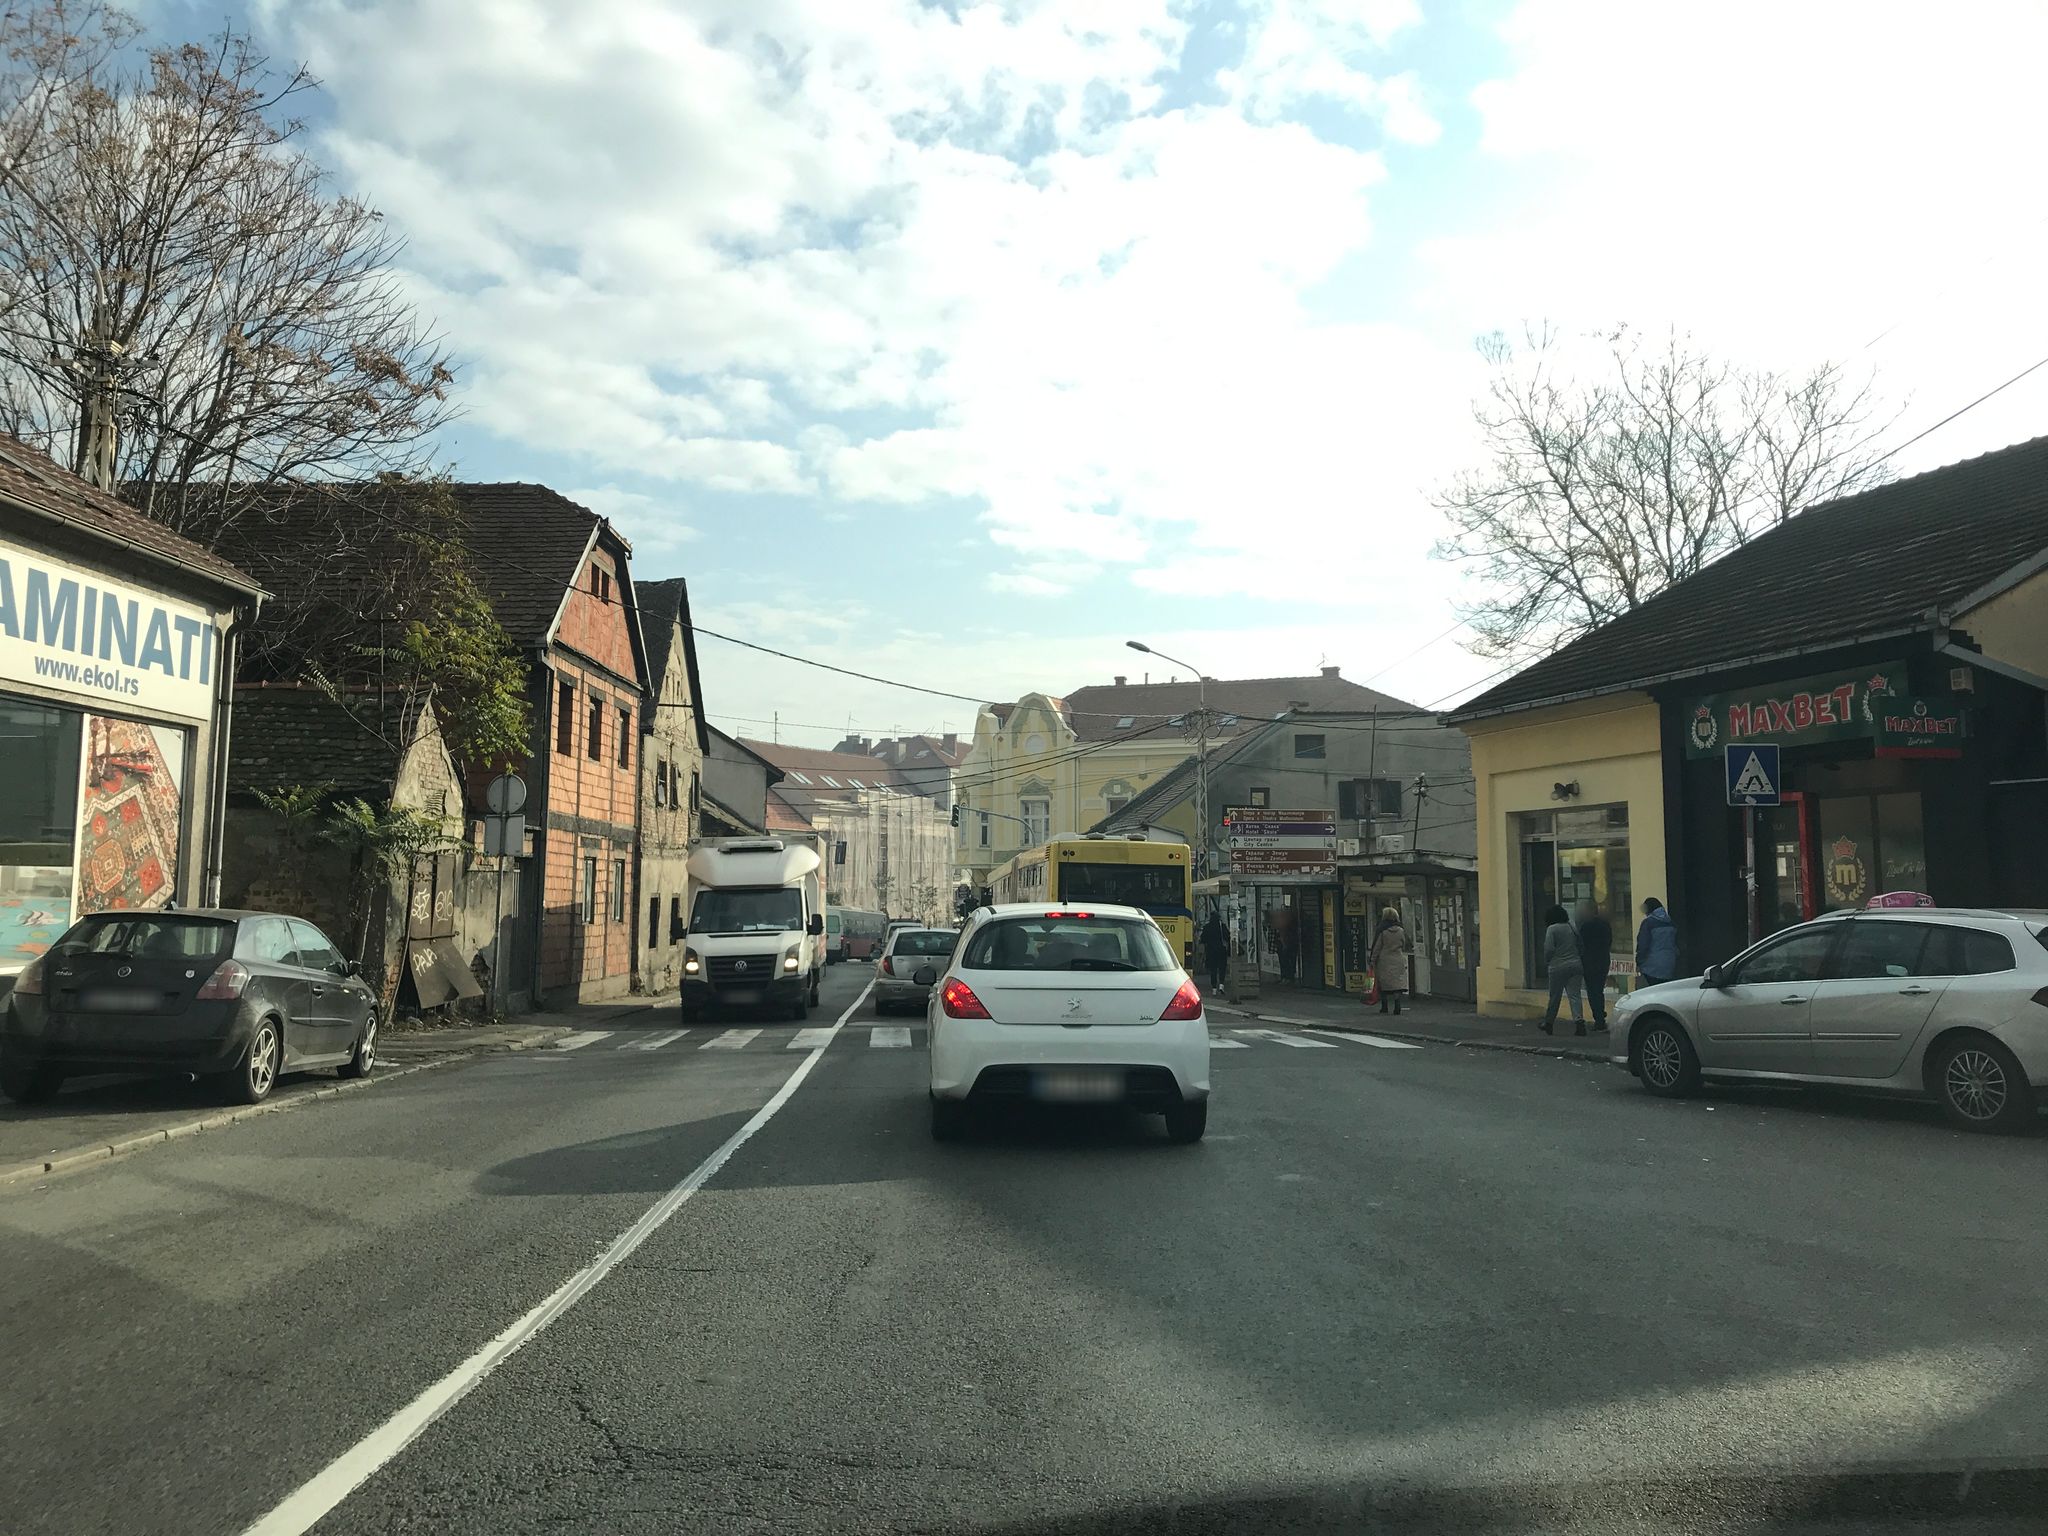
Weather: cloudy
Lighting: day
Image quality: good
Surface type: driving surface
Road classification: secondary
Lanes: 2
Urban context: urban centre
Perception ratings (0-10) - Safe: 6.19, Lively: 5.76, Beautiful: 5.41, Boring: 0.71, Depressing: 4.88, Wealthy: 6.79